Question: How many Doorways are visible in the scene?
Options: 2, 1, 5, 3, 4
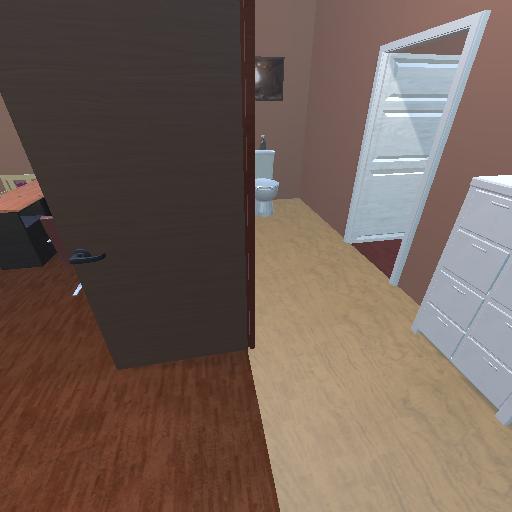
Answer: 2